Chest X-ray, PA view. Patient: 70 years old, sex F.
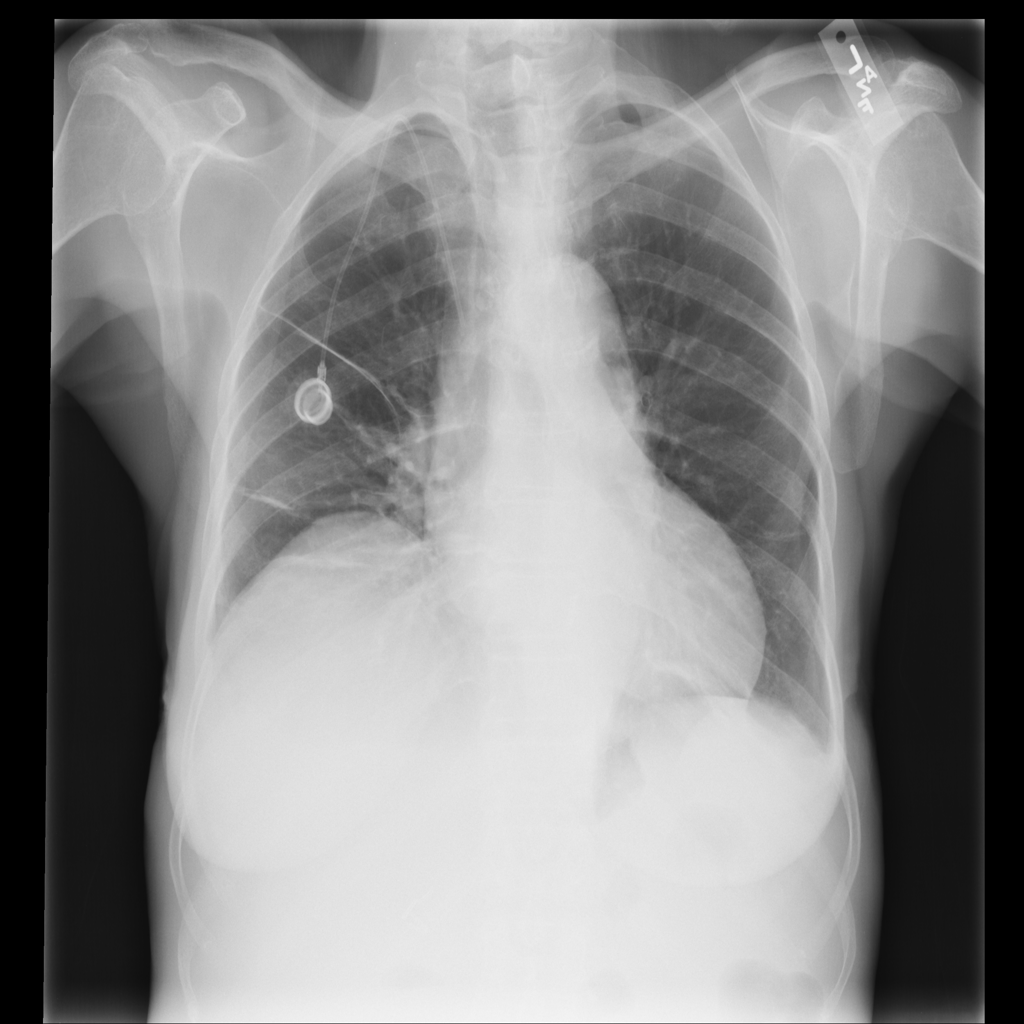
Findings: Atelectasis